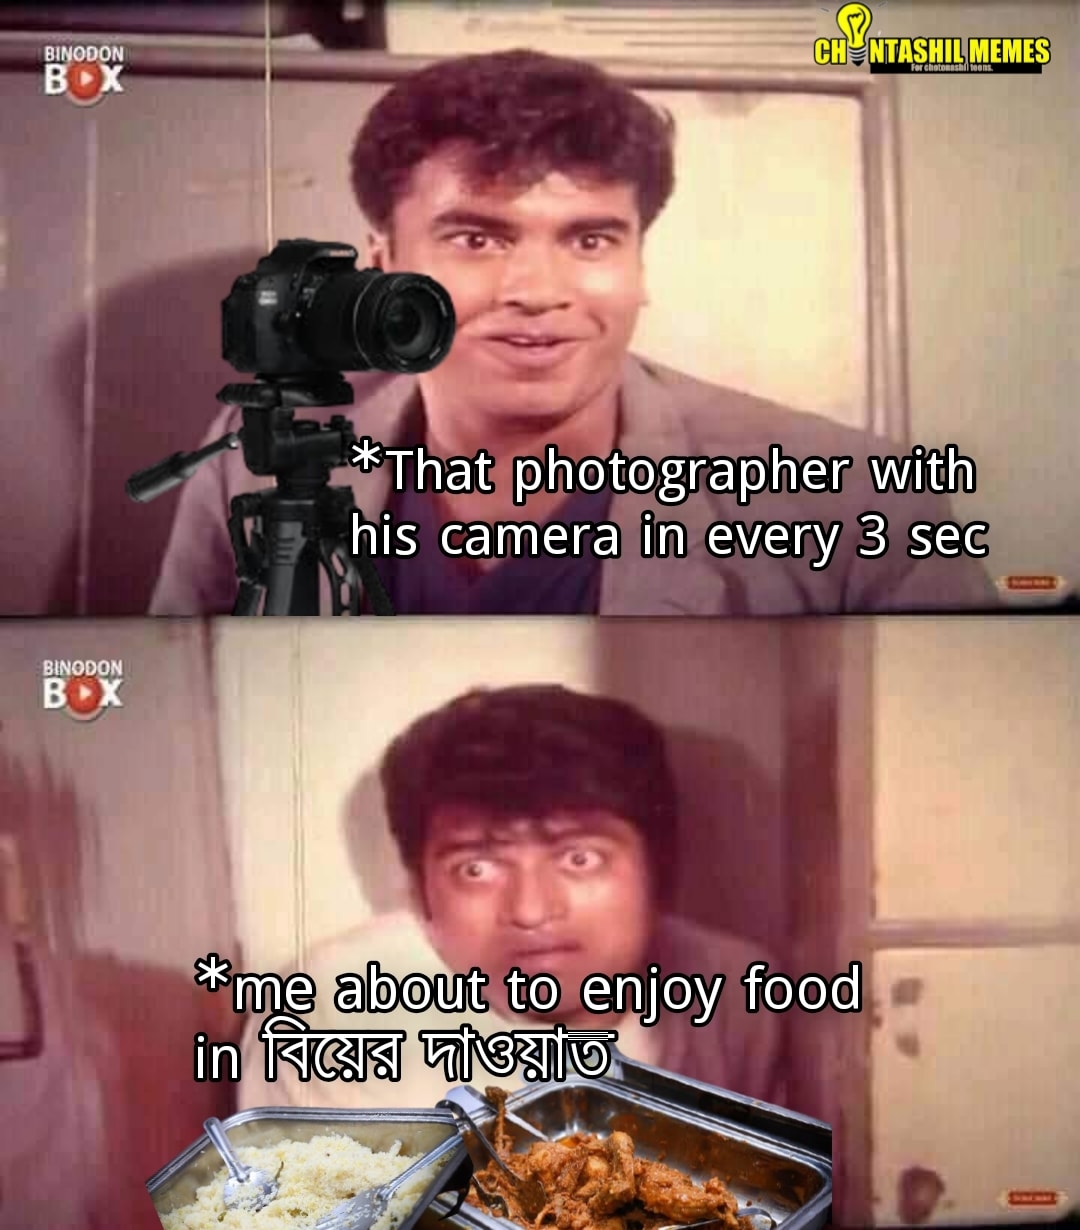
Caption: *That photographer with his camera in every 3 sec   *me about to enjoy food in বিয়ের দাওয়াত
Label: non-hate